Field crop: maize
Growth stage: 2
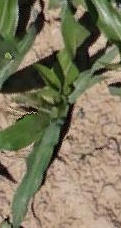
Species: maize